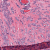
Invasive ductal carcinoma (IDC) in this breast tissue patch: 1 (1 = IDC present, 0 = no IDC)